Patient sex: M
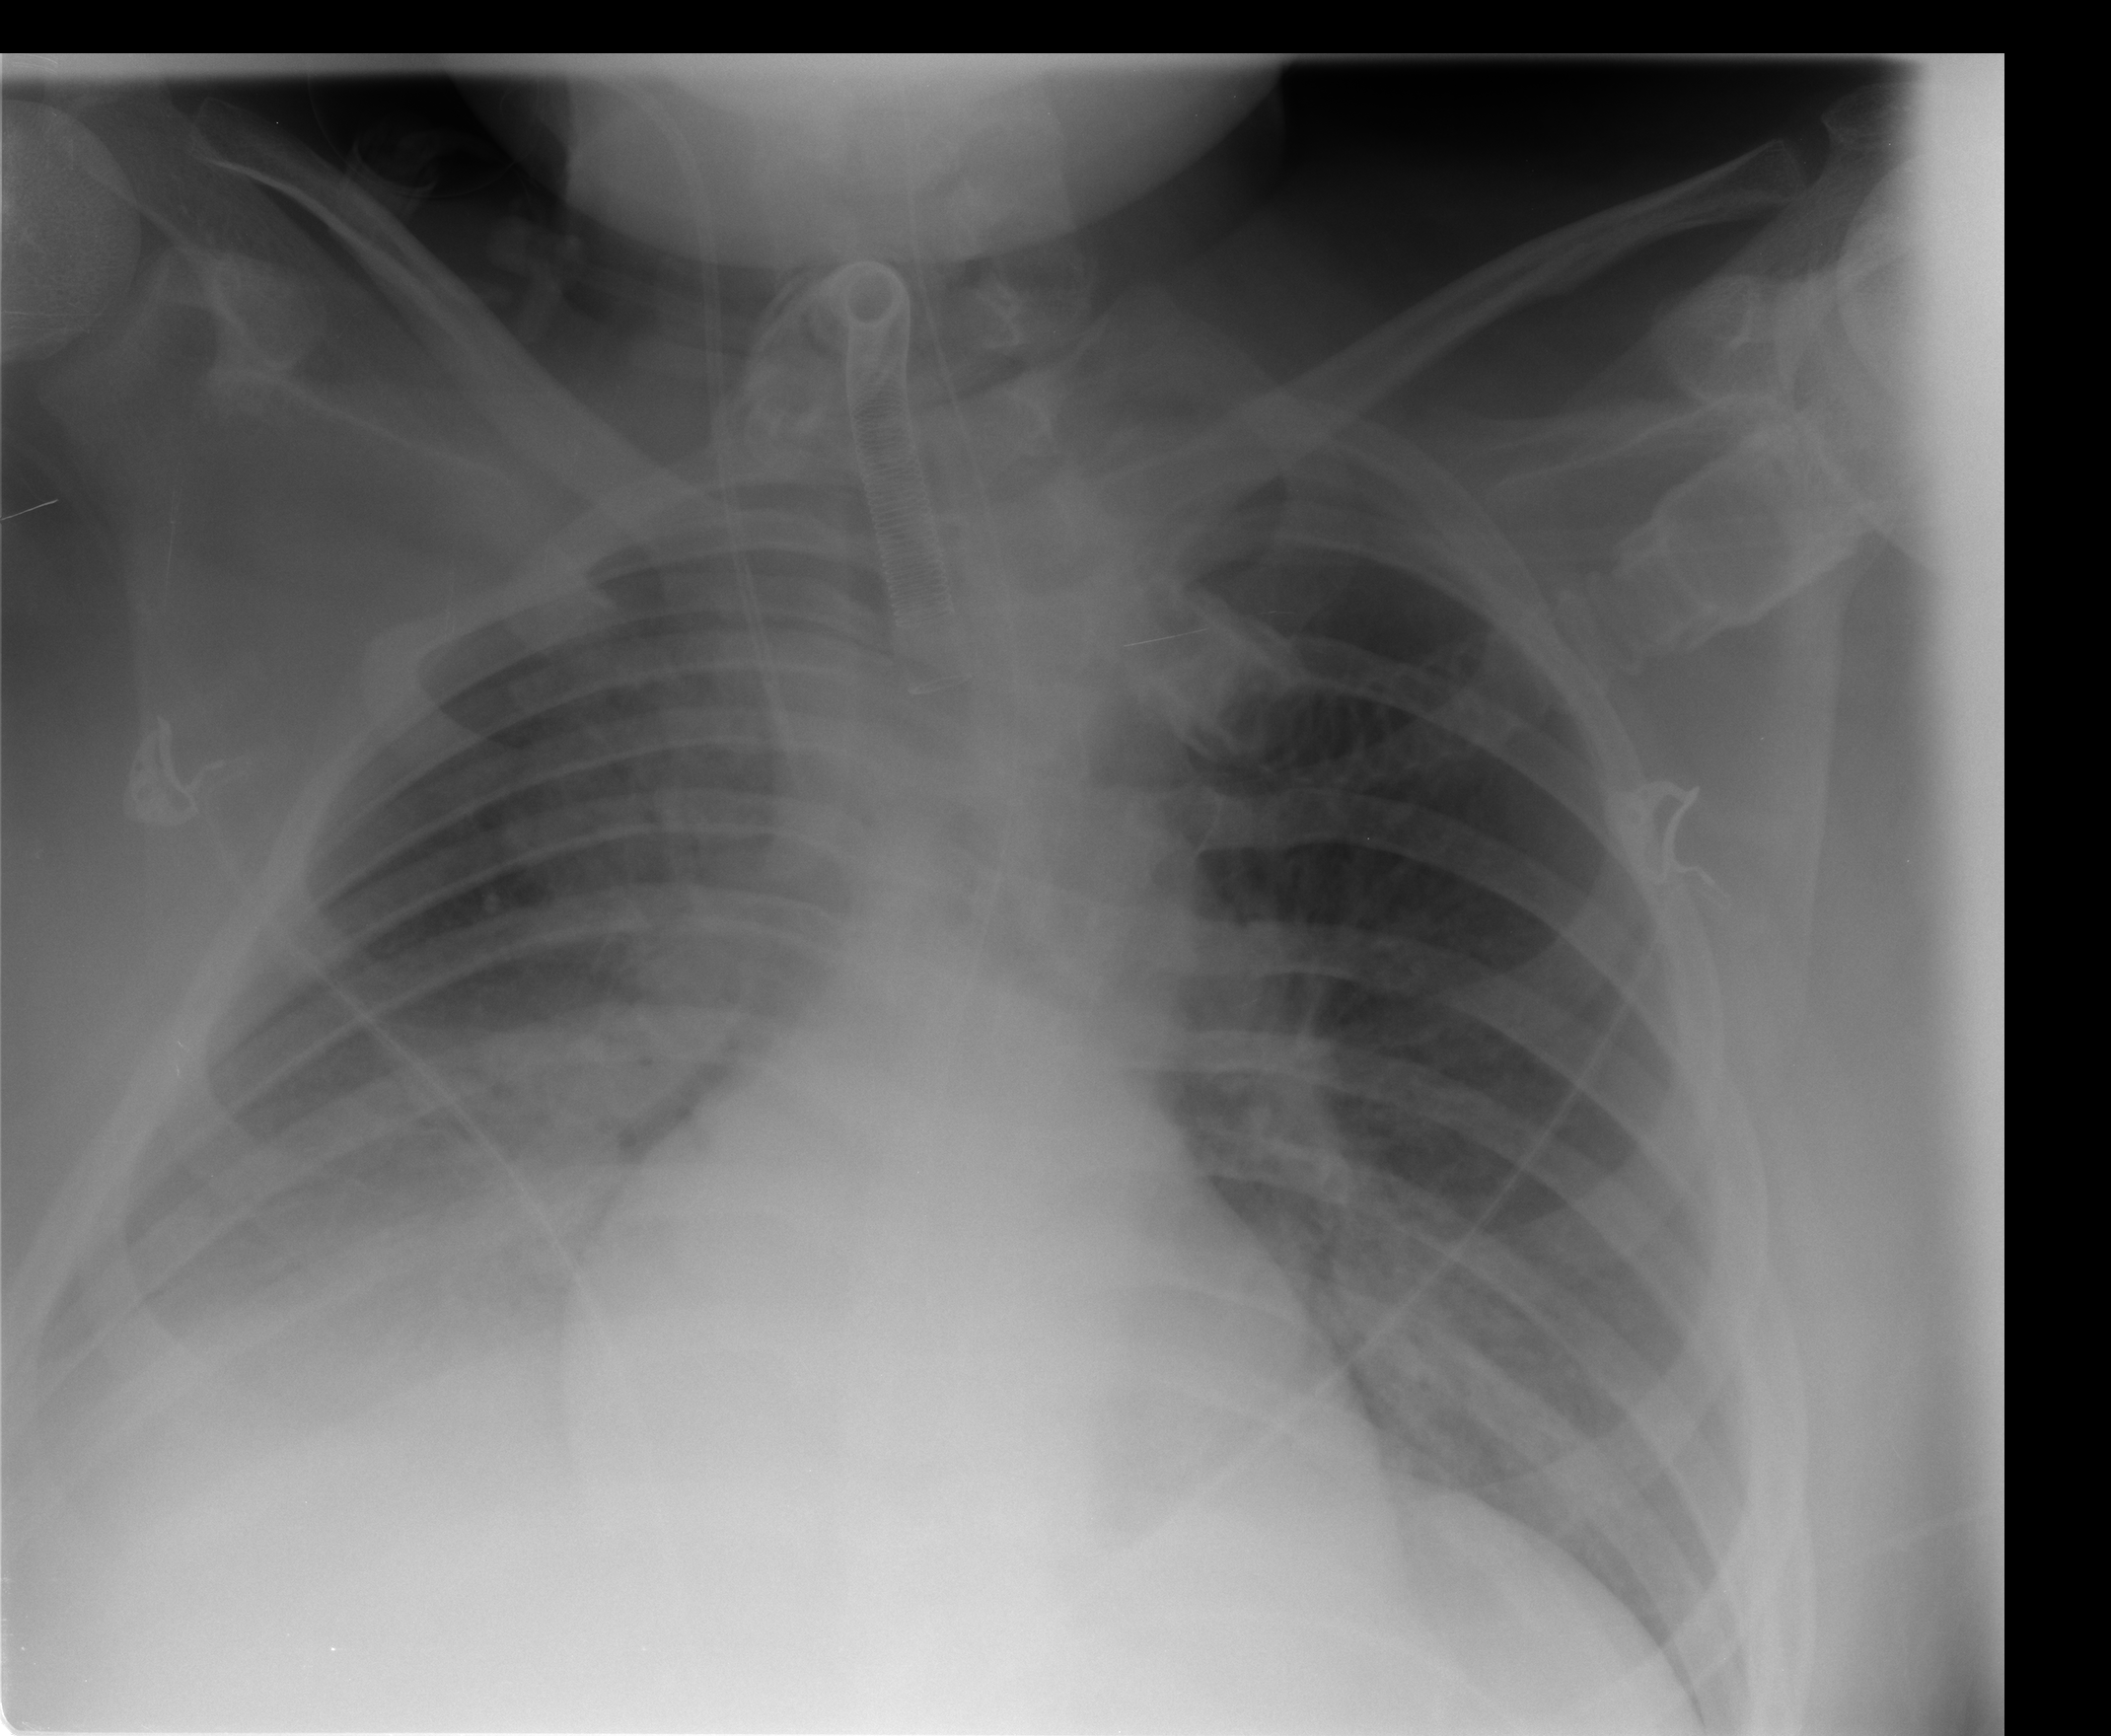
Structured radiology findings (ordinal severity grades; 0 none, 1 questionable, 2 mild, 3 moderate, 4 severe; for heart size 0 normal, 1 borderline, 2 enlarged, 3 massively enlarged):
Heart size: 1
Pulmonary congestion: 2
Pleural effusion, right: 1
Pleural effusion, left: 0
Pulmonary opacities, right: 3
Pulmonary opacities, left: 2
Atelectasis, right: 2
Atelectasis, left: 2